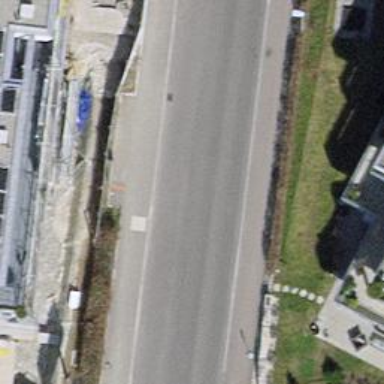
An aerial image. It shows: Bus stop equipped with public transport stop position.